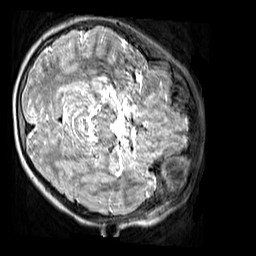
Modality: T2w
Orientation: axial
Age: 9
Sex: female
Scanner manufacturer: siemens
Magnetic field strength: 3 T
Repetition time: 3.2 s
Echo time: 0.408 s